RGB frame:
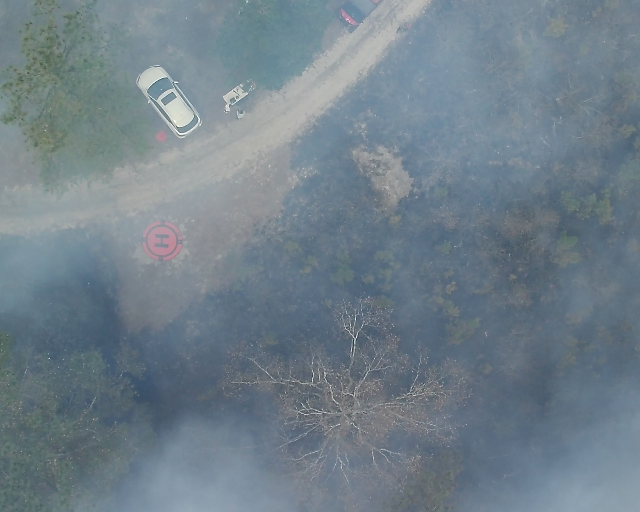
Thermal frame:
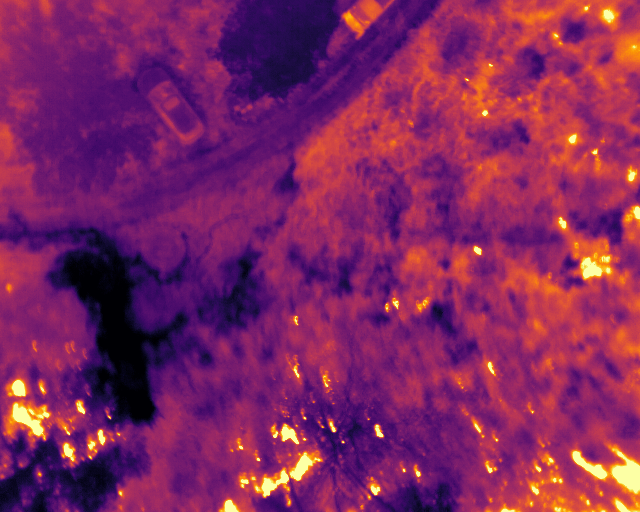
Captured: 2026-02-26 03:11:46
Pixels at or above 80 °C: 530 (fraction of frame: 0.001617)